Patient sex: M
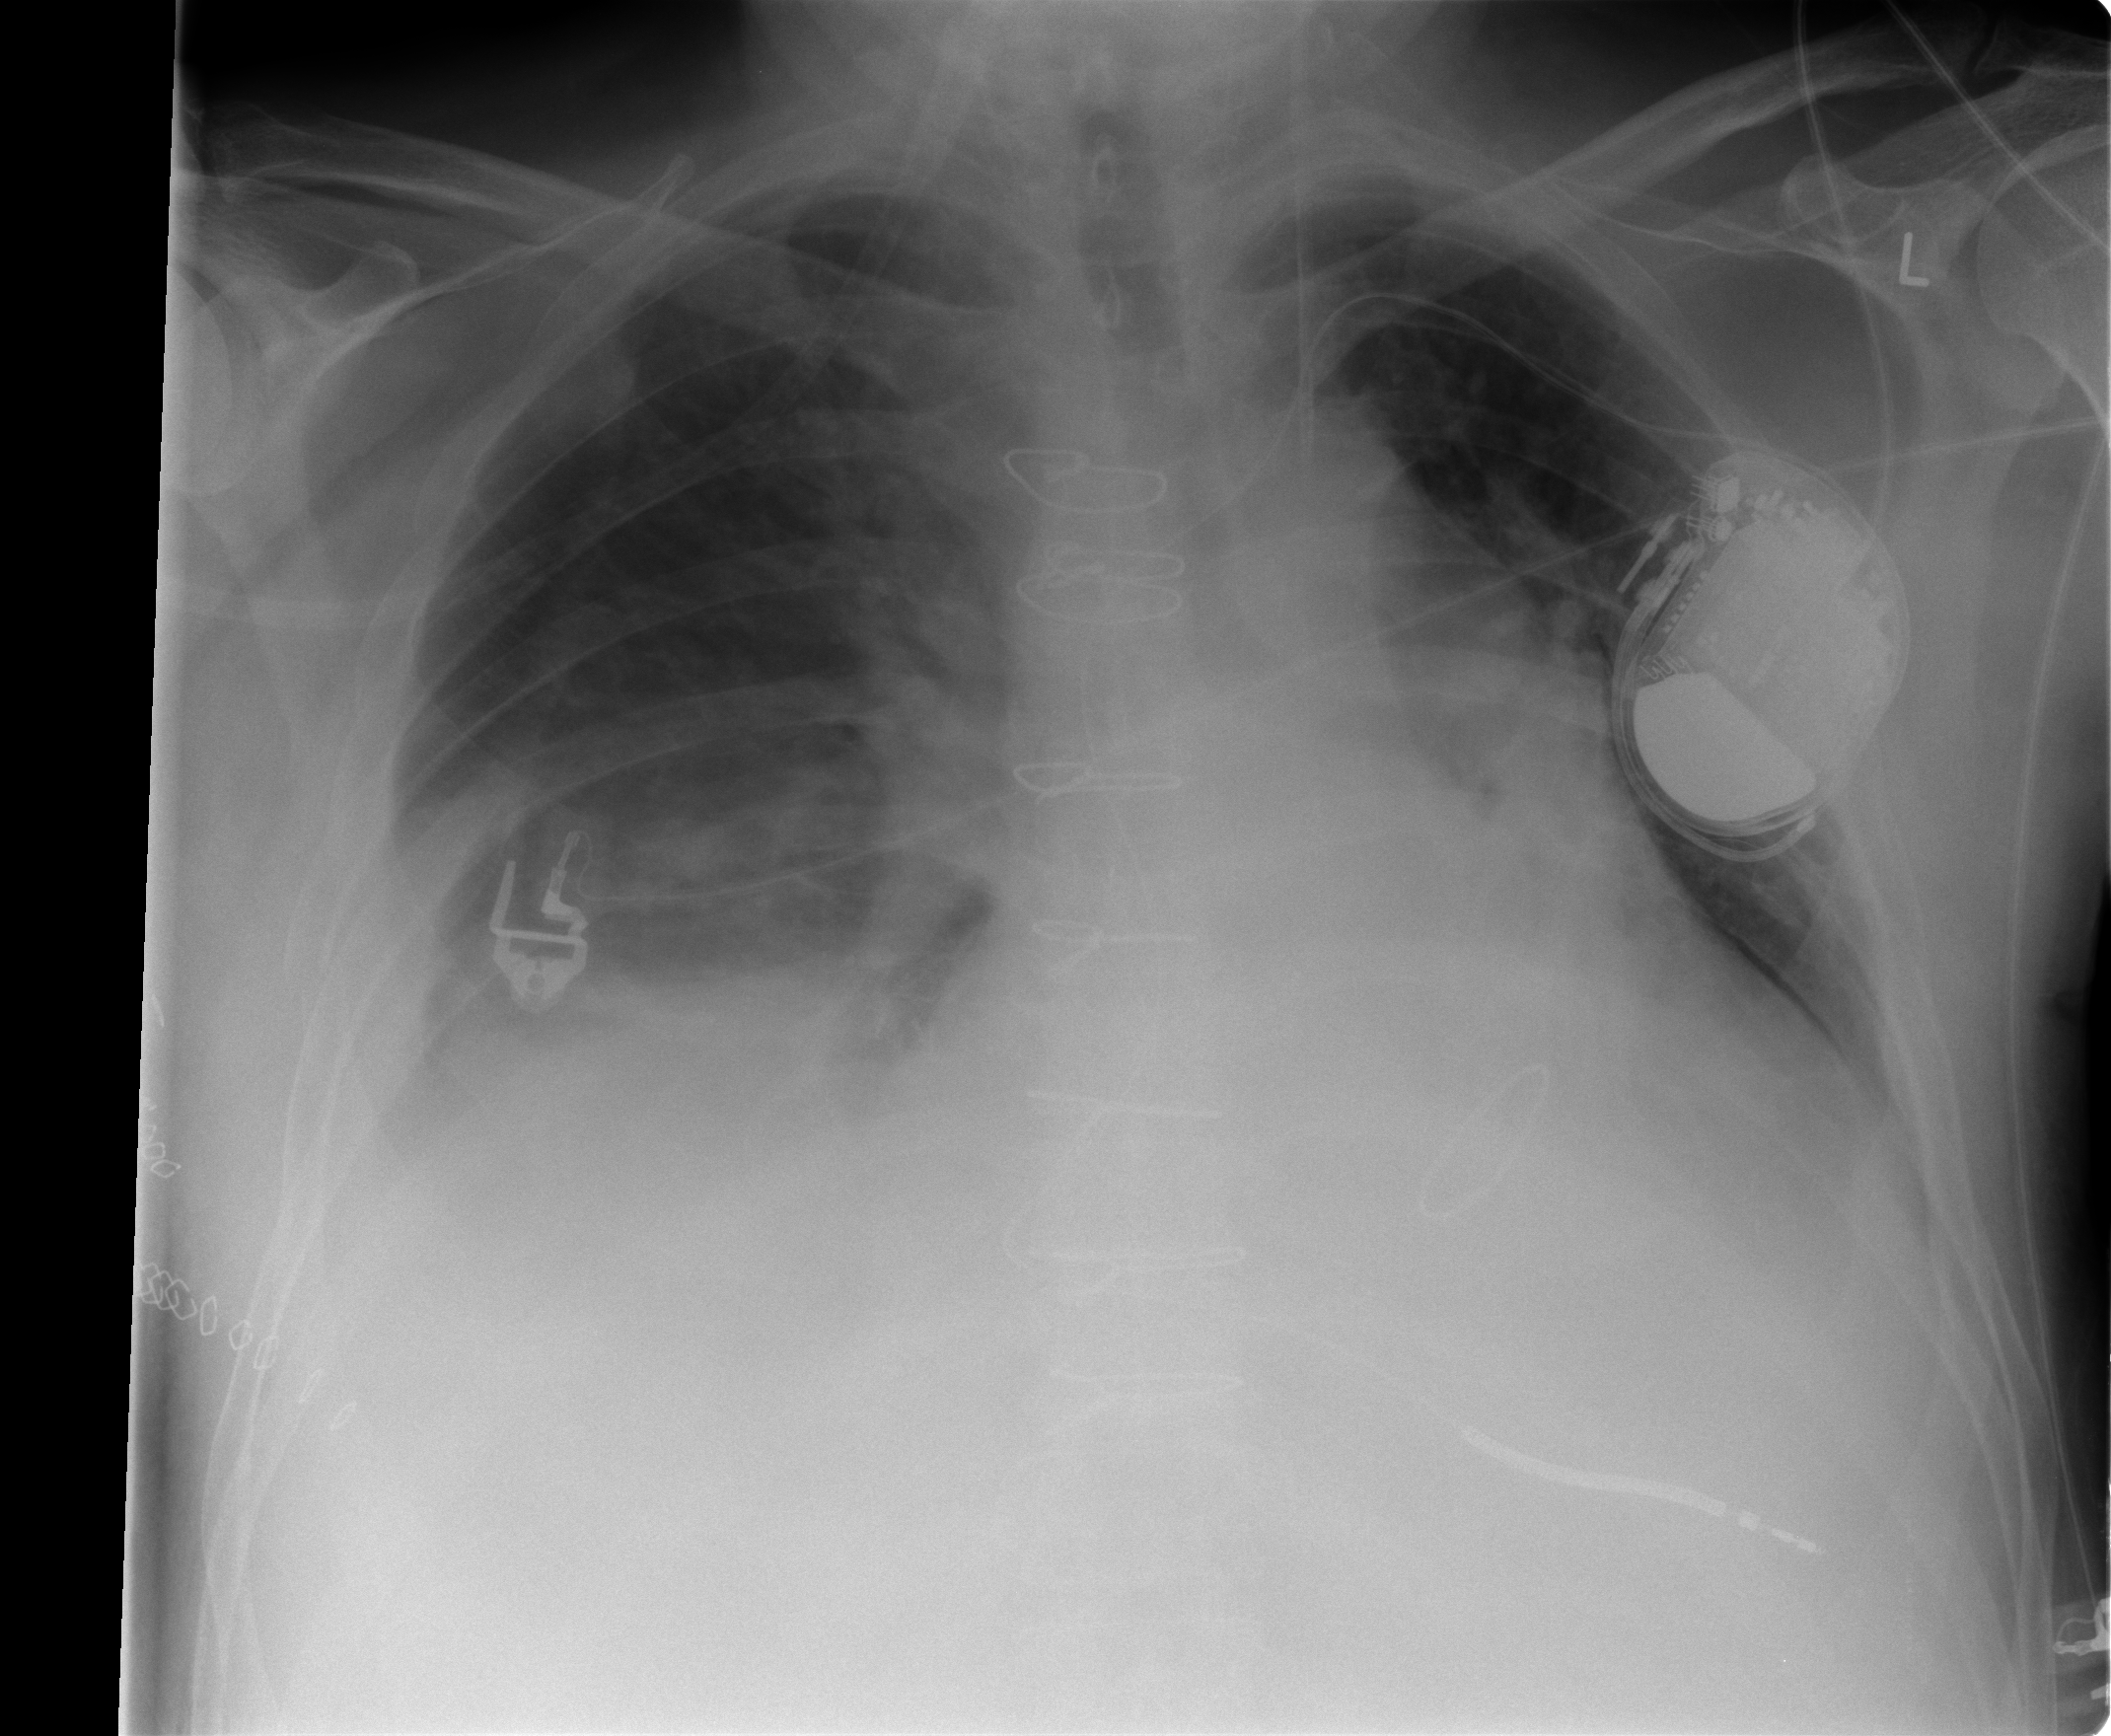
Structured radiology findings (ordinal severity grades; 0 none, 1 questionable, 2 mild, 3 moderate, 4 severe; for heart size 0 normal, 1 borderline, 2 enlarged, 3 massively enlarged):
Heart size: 2
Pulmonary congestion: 3
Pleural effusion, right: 3
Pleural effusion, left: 2
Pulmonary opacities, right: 2
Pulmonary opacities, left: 0
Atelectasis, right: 2
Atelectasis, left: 1